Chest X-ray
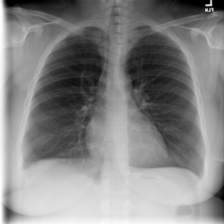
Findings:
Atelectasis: negative
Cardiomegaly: negative
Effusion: negative
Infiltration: negative
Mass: negative
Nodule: negative
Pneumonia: negative
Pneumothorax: negative
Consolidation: negative
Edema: negative
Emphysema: negative
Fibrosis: negative
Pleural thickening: negative
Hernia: negative